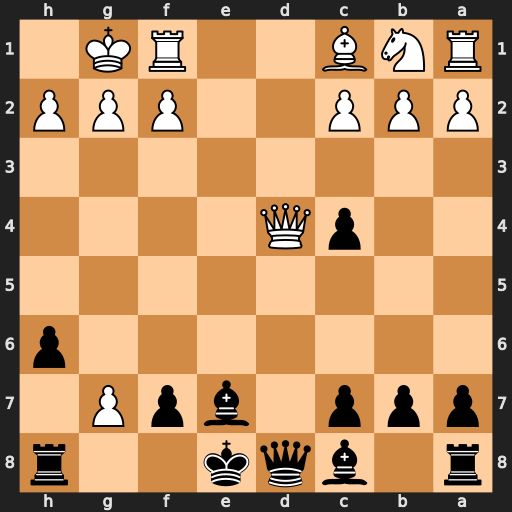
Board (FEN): r1bqk2r/ppp1bpP1/7p/8/2pQ4/8/PPP2PPP/RNB2RK1
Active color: b
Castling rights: kq
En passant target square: -
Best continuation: Qxd4 gxh8=Q+ Qxh8